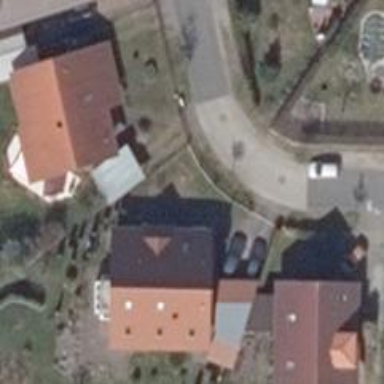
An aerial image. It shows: Residential road.